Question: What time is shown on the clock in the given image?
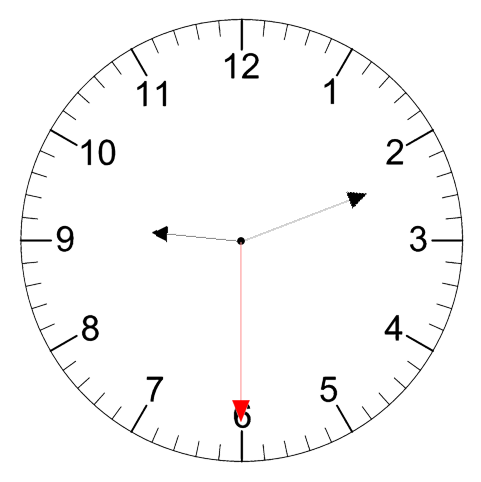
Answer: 09:11:30